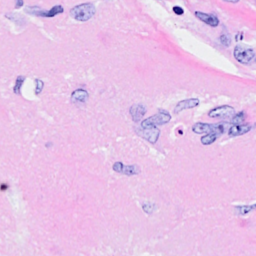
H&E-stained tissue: Breast